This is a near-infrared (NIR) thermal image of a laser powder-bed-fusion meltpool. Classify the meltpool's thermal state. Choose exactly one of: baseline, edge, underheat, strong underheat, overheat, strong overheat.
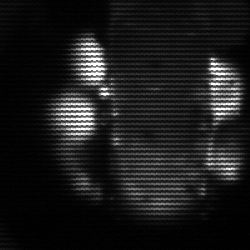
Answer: strong underheat